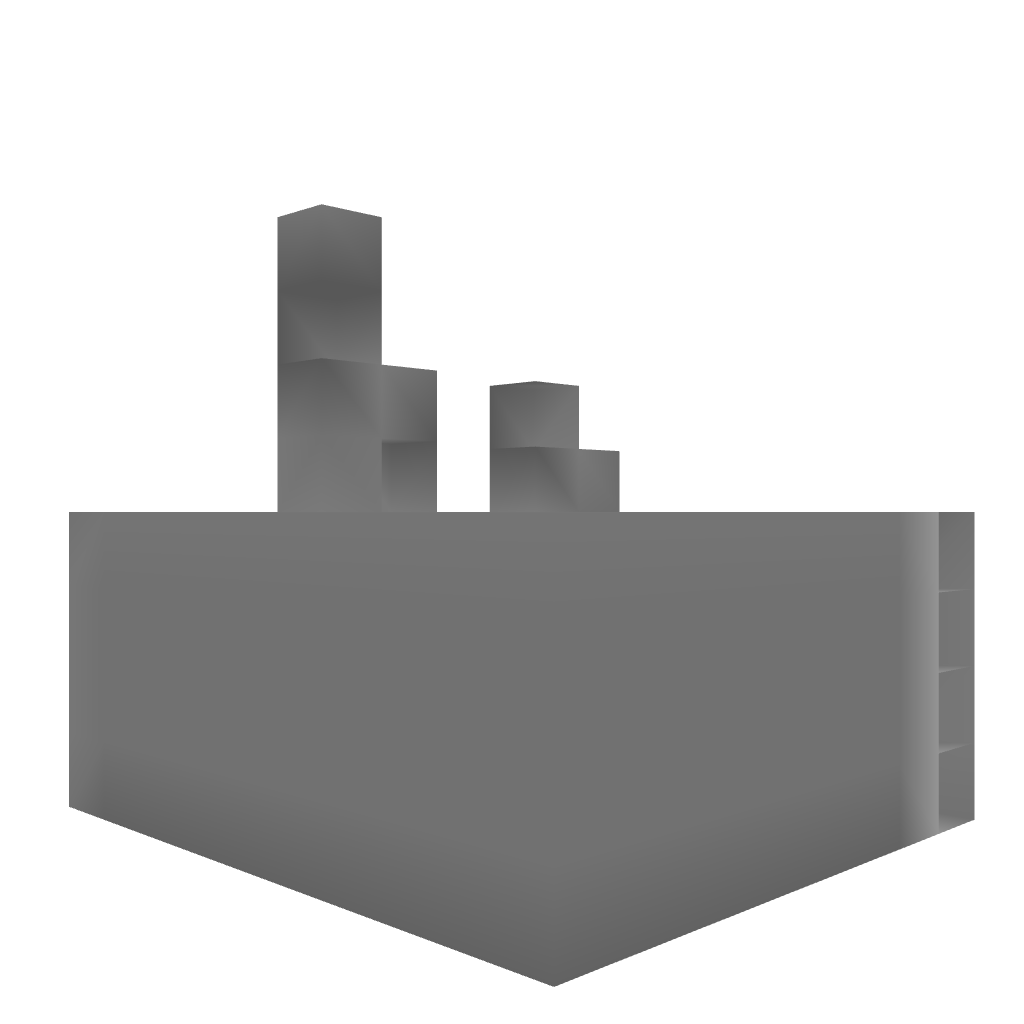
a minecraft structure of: Simple Piston Door bad low quality